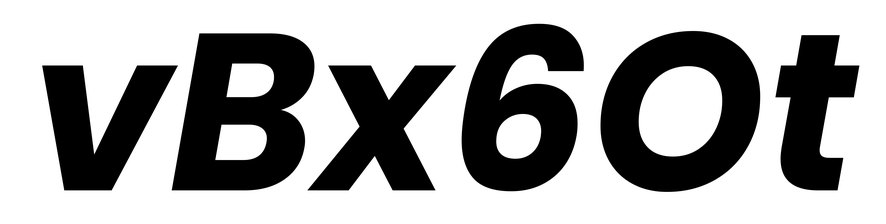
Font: Poppins-BoldItalic